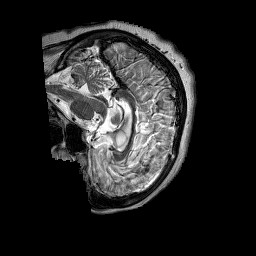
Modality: T2w
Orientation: sagittal
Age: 54
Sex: female
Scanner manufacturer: siemens
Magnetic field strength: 3 T
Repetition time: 3.2 s
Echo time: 0.213 s